Question: I'm trying to wrap text to fit inside it's parent element however I'm having issues with the text as seen in the below image.

On the left side, the word 'Against' is broken up and is harder to read though on the right side, the single word is too long and so is correctly broken up to fit within it's parent. Here is the code to support this:
'''
<li>
<div class="icon">
<h5>D</h5>
</div>
<p class="label">Defending Ourselves Against Infectious Diseases</p>
</li>
<li>
<div class="icon">
<h5>D</h5>
</div>
<p class="label">DefendingOurselvesAgainstInfectiousDiseases</p>
</li>
'''
'''
.label {
word-break: break-all;
}
'''
I would preferably like the left side to display the text without breaks and the right side to display with breaks (and a hyphen to show that it is broken) as the word is too long.
A CSS solution would be better though I think the only way to solve this is with Javascript. How would I fix this text issue?
Also, I cannot just use a '<br>' tag because I would like this to apply to many other elements like this.
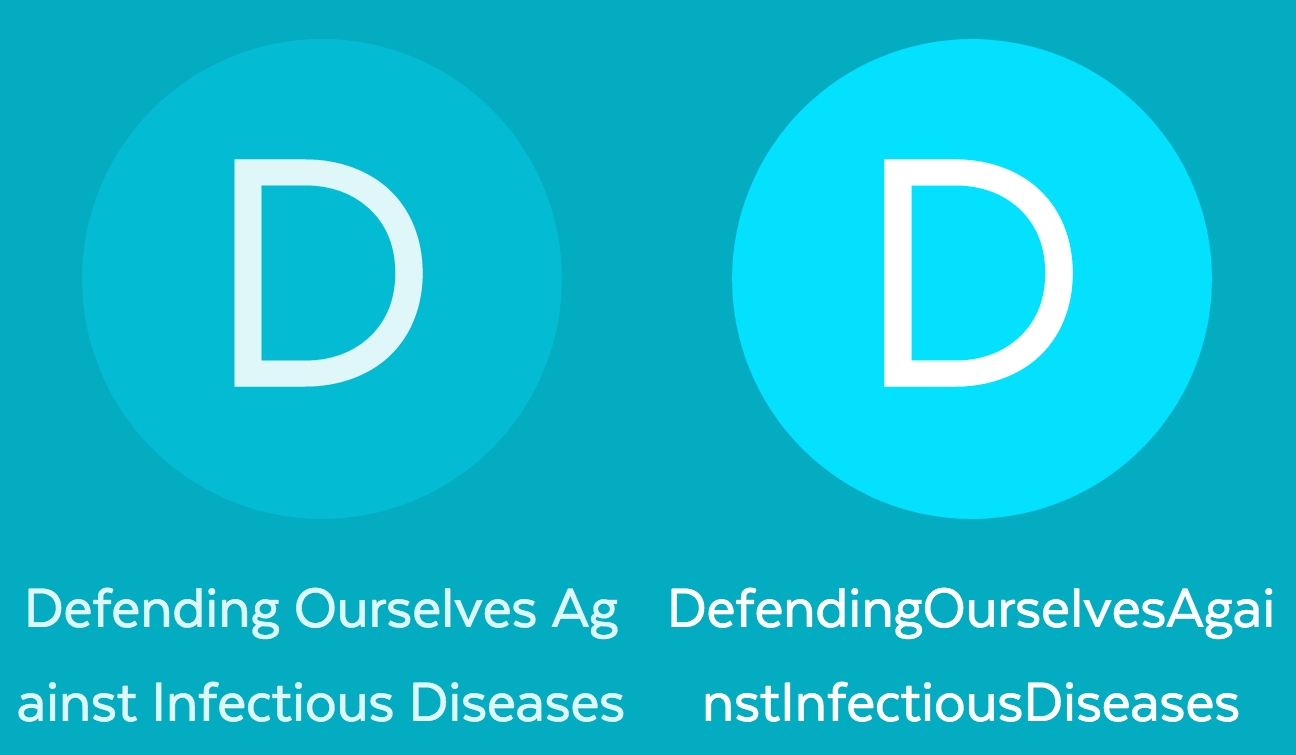
Answer: Replace the 'word-break' rule with 'word-wrap: break-word'.
'''
li {
max-width: 200px;
word-wrap: break-word;
}
'''
'''
<ul>
<li>
<div class="icon">
<h5>D</h5>
</div>
<p class="label">Defending Ourselves Against Infectious Diseases</p>
</li>
<li>
<div class="icon">
<h5>D</h5>
</div>
<p class="label">DefendingOurselvesAgainstInfectiousDiseases</p>
</li>
</ul>
'''